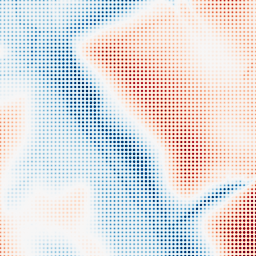
Category: classical
Decomposition family: gaussian_anisotropic
Decomposition parameters: sigma_x: 50
sigma_y: 20
Upsampling method: sinc_hamming
Upsampling parameters: scale: 8
kernel_size: 4
Upsampling scale: 8